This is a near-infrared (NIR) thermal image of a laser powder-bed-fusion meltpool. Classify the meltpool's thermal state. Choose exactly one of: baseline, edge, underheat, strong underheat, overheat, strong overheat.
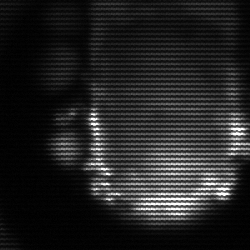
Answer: baseline